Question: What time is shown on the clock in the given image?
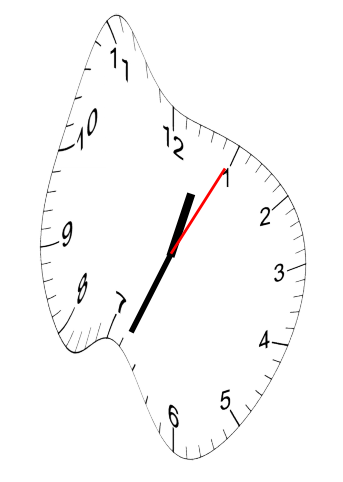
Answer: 12:34:05